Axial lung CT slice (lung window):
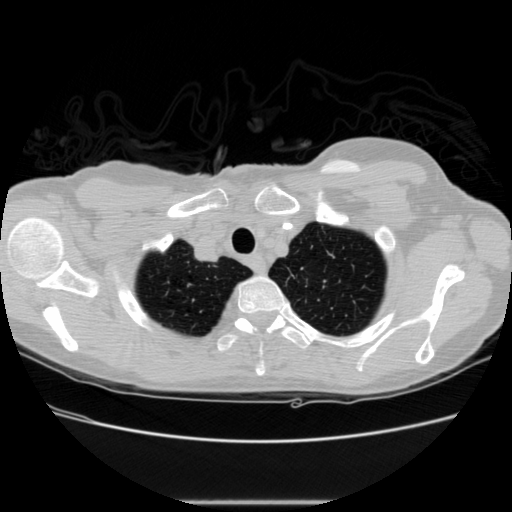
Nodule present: no